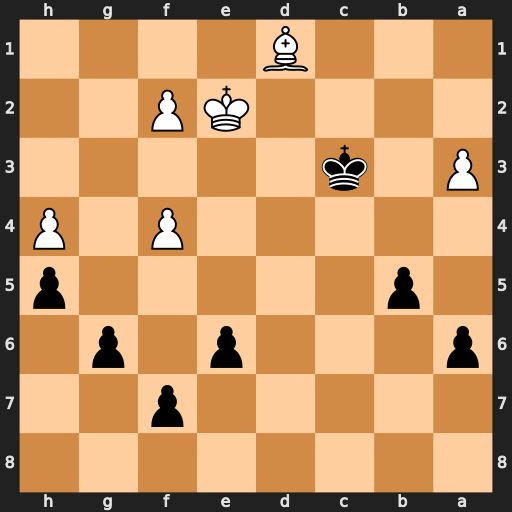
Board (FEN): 8/5p2/p3p1p1/1p5p/5P1P/P1k5/4KP2/3B4
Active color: b
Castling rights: -
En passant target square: -
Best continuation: a5 a4 b4 Ke3 b3 Bf3 Kb4 Kd2 Kxa4 Kc1 f5 Kb2 Kb4 Kb1 a4